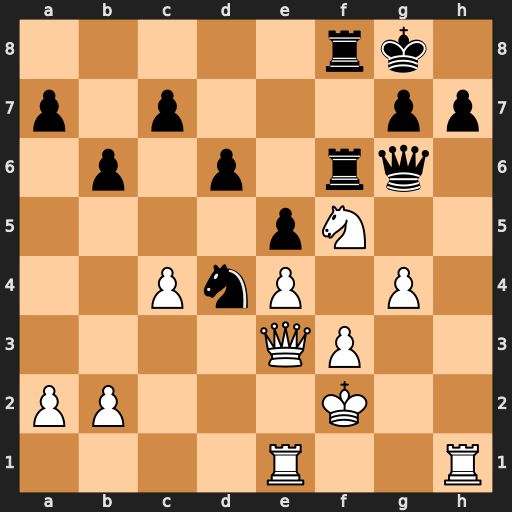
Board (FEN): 5rk1/p1p3pp/1p1p1rq1/4pN2/2PnP1P1/4QP2/PP3K2/4R2R
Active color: w
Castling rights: -
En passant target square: -
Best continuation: Ne7+ Kf7 Nxg6